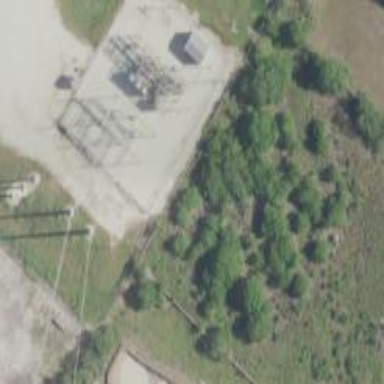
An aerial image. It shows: Distribution level power substation enclosed by fence.